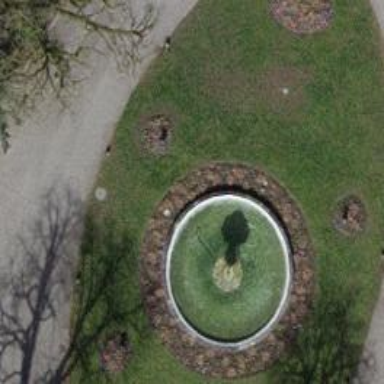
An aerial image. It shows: Beautiful fountain.